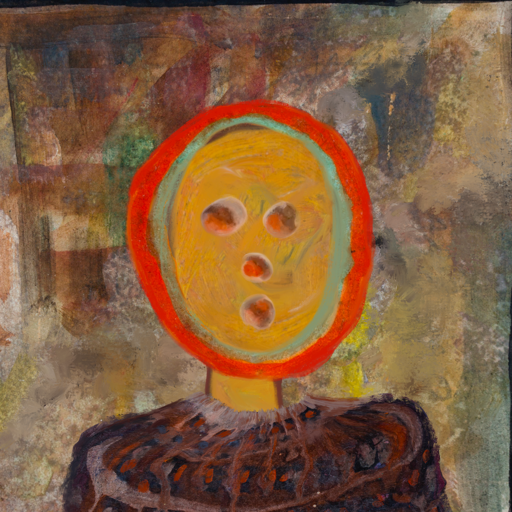
Background: Mosgoul, Head And Neck Front: After_Raid, Face Front: Rupkatha, Bust: Hypocrite, Hair Front: Sisters, Head Accessory: Blank, Second Necklace: Blank, Necklace: Blank, Baby: Blank